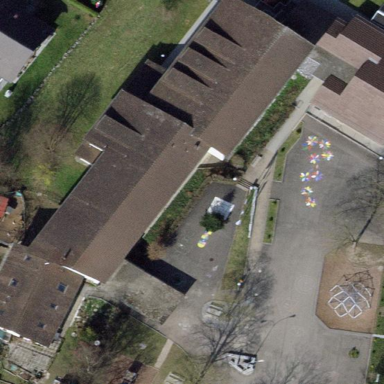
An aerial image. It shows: School building or complex.